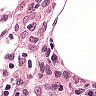
Metastatic tissue present: no